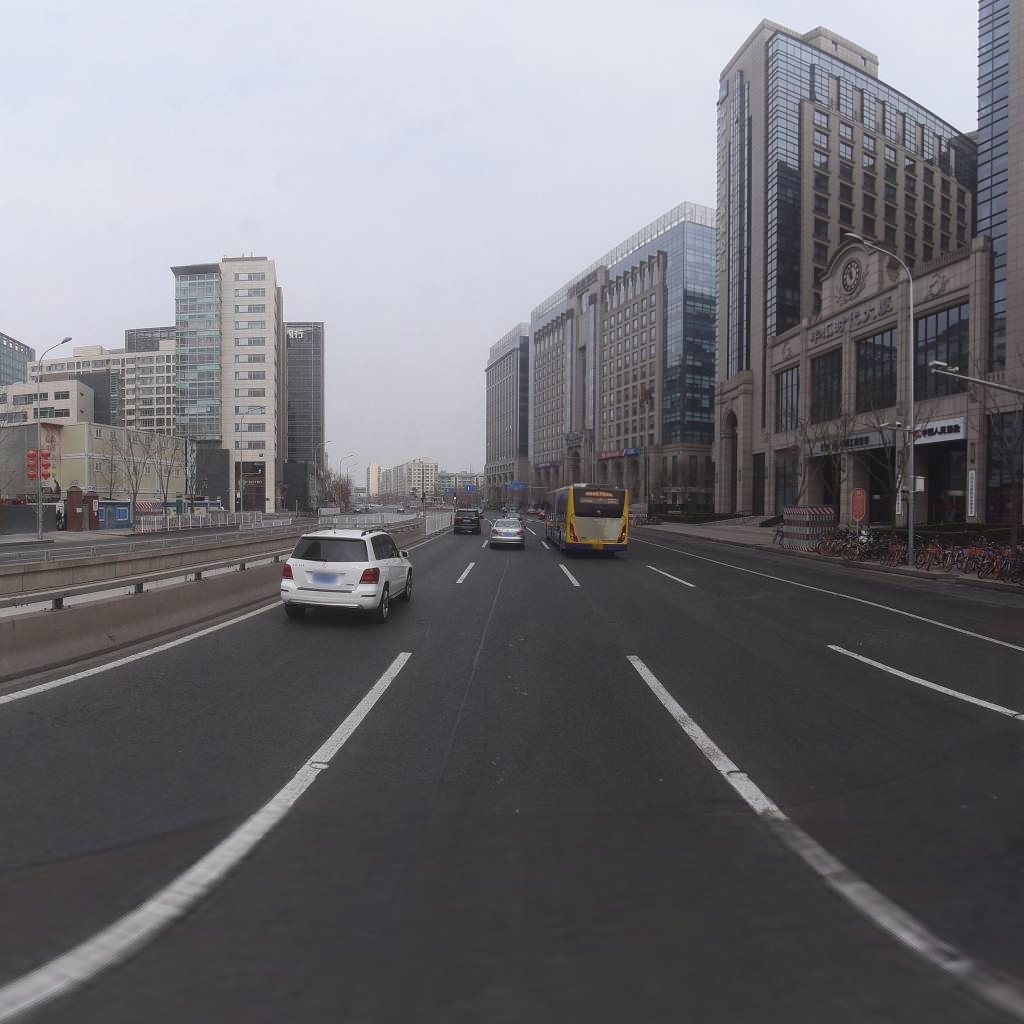
Region: Xicheng
Road damage annotations: longitudinal patch, transverse patch